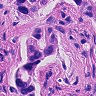
Metastatic tissue present: yes